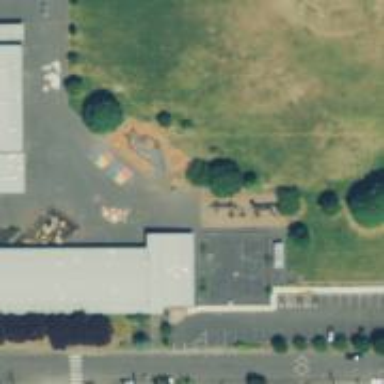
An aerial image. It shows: Basketball court on leisure land pitch.